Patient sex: M
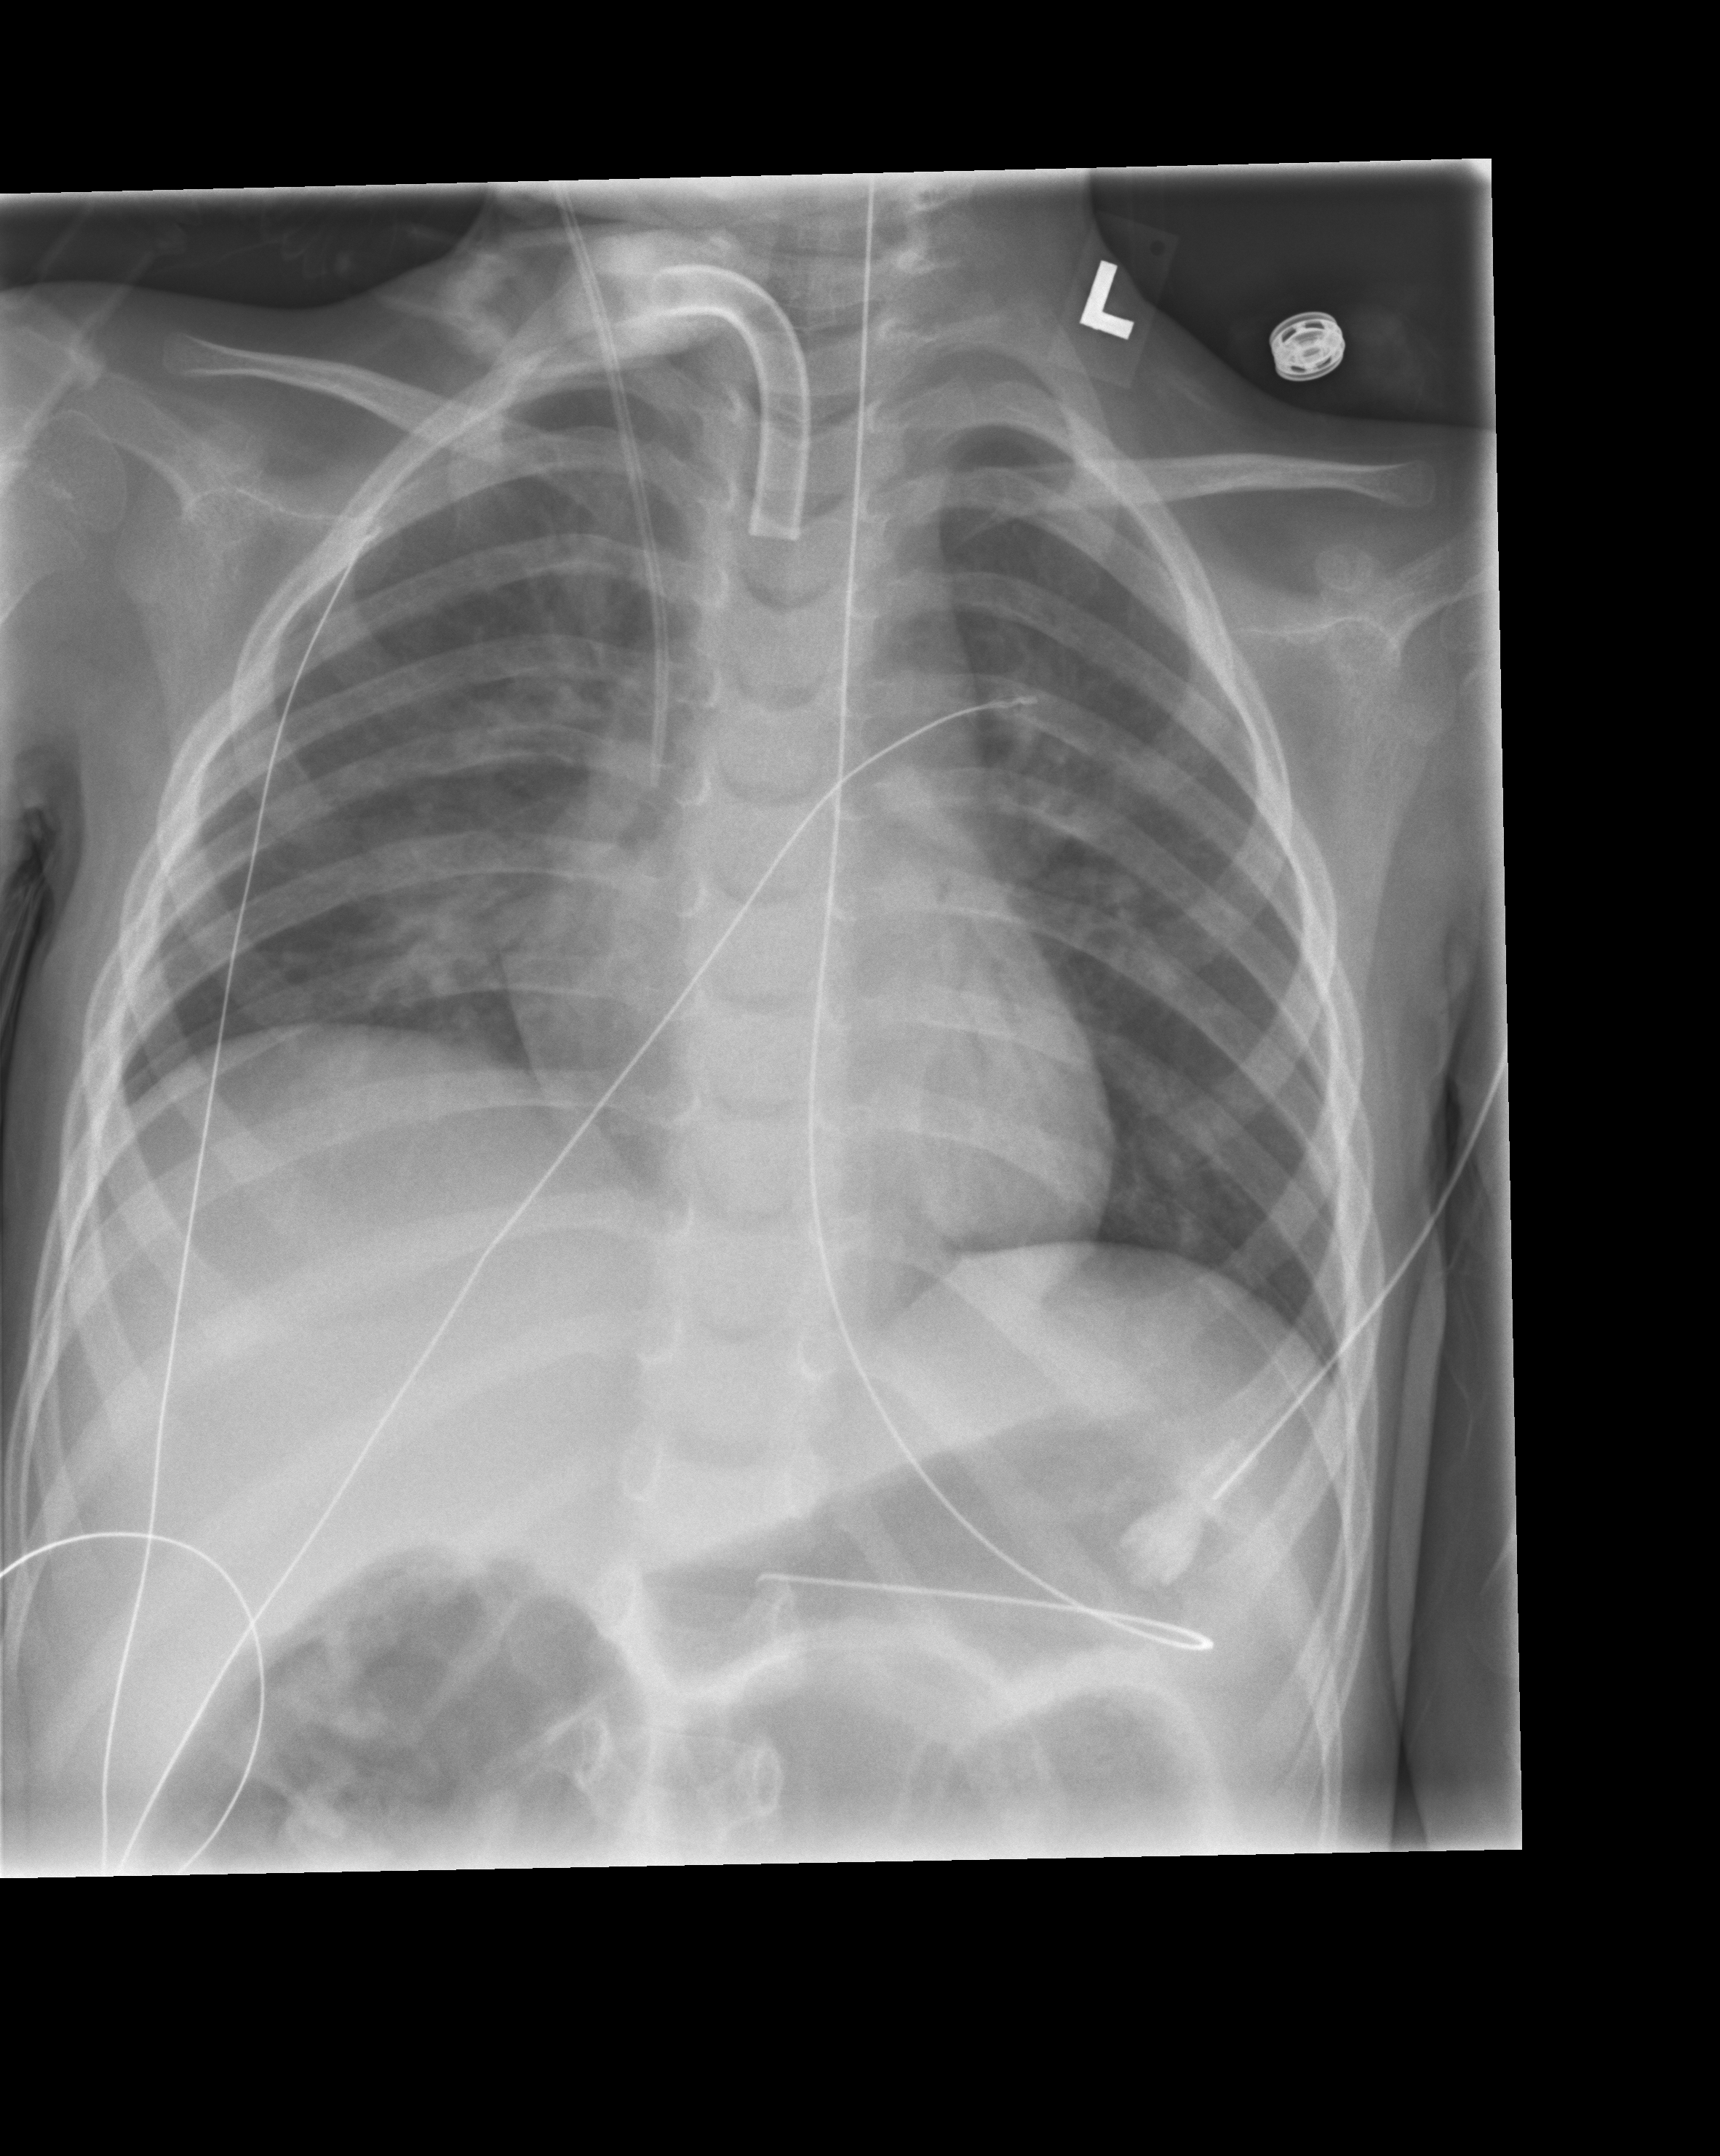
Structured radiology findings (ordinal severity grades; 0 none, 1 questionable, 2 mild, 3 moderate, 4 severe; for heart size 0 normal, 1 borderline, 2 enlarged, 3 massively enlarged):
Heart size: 0
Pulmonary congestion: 0
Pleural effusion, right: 0
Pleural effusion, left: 0
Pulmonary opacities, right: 2
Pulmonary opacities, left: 0
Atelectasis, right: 2
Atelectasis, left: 0